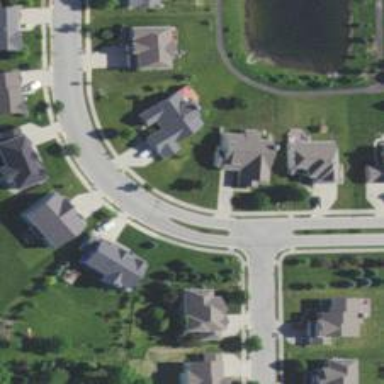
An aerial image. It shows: Smooth asphalt road in residential area.